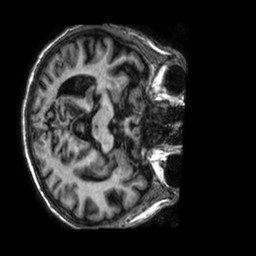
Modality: T1w
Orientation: axial
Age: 82
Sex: male
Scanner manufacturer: philips
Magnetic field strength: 1.5 T
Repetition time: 0.008269 s
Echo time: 0.003789 s